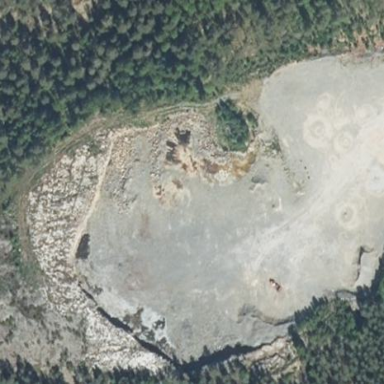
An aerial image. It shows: Quarry area.